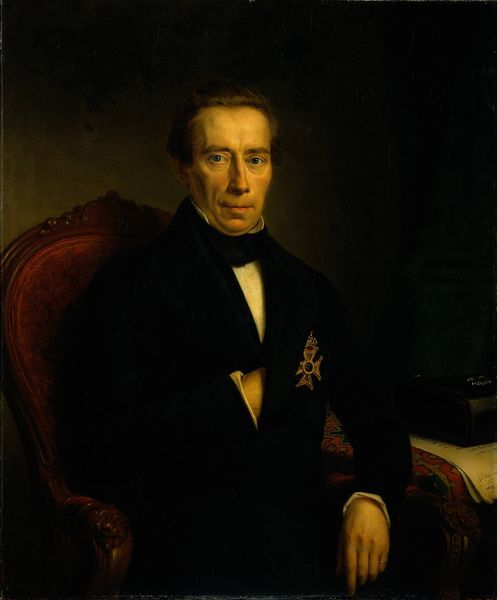
Titel: Johan Rudolf Thorbecke (1798-1872), Minister of State and Minister of the Interior
Künstler: Johan Heinrich Neuman
Standort: Amsterdam
Institution: Rijksmuseum
Schlagwörter: blau, blätter, dunkel, gemälde, hand, haut, kopf, mann, schatten, weiß, gelb, grün, sitzen, braun, frisur, geste, haar, hell, holz, licht, mund, nacht, nase, ohr, raum, schwarz, stirn, stuhl, tisch, tür, zimmer, blick, rot, schal, malerei, muster, schleife, anzug, hemd, jacke, wand, arm, augen, falten, gesicht, kragen, mensch, rembrandt, samt, bildnis, herr, hände, portrait, porträt, tischdecke, tischtuch, öl, auge, haare, halbfigur, mantel, realismus, sessel, sitzend, stoff, klassizismus, blatt, augenbrauen, brosche, brustbild, frontal, lippen, renaissance, vornehm, lächeln, schrift, papier, lehne, weis, angst, frack, polster, krawatte, ernst, streng, halstuch, verzierung, uhr, fliege, revers, jacket, versteckt, stolz, zettel, gentleman, kreuz, text, zeitung, schriftsteller, kiste, schachtel, napoleon, orden, stehkragen, schnitzerei, stirnglatze, brief, briefe, schwart, binde, edelstein, einstecktuch, halsbinde, adliger, gelehrter, lederstuhl, edelmann, schatulle, sitzender, sitzporträt, geschnitzt, graf, beamter, ehrenlegion, eisernes kreuz, georgskreuz, kleinod, napoleonische hand, ordensstern, pour le merite, steifer kragen, stuhls, verdienstkreiuz, zufriedenheit, dokument, box, schitzerei, kreuiz, journalist, erschütterung, lehnsessel, gesichtz, roter stuhl, im schatten seiner selbst, gespannt auf etwas, schwarz#, #braun, intellektuel, staatsmännisch, selbstbbewusst, gepostert, hand aufs herz, poolitiker, samt+